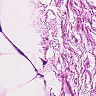
Metastatic tissue present: no